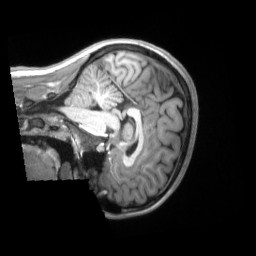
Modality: T1w
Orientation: sagittal
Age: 26
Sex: female
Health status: ill
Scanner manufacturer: siemens
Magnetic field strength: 3 T
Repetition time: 2.2 s
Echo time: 0.00157 s